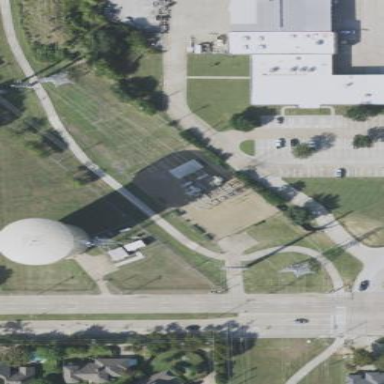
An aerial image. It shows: Power substation.